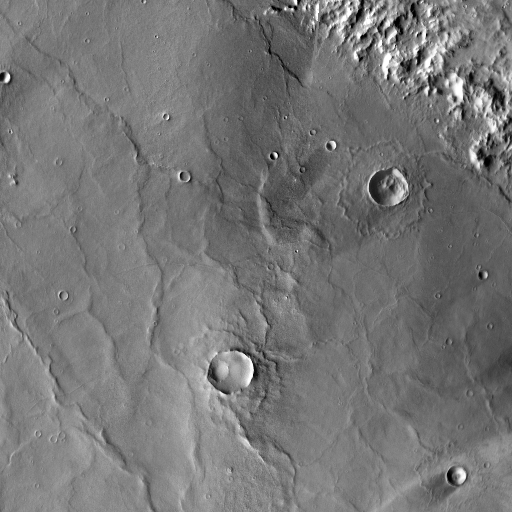
Crater classes present: Background, Other, Layered